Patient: sex F, age 62
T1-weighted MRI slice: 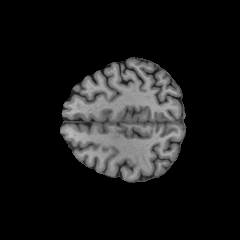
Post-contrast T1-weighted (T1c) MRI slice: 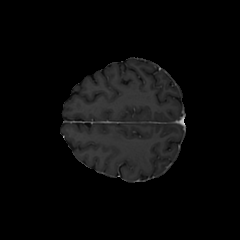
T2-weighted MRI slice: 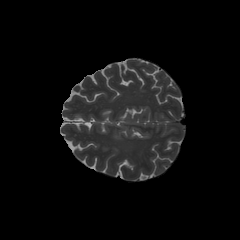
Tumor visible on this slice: yes
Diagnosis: Glioblastoma, IDH-wildtype
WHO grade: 4